Question: I've been experimenting with trigonometry for the past few days, and came up with one of those neat stat pentagons you find in some games. (<URL>
. I have mouse functionality working well, but
I've created a picture to visualize my problem; the red polygon is the "current" polygon, the pink lines represent the new polygon, the pink circle emphasizes the new point for the vertex, the blue line is the vector tangent, and

I've written a program which deals with vectors before, but I'm not sure how to apply it to this situation.
Here's some code (in the loop function):
'''
for(var i = 0; i < innerPolygonKnobs.length; i ++){
var knob = innerPolygonKnobs[i];
distX = knob.x-mouse.x;
distY = knob.y-mouse.y;
distTotal = Math.sqrt(distX*distX + distY*distY);
if(distTotal < 8){
if(!knob.over)change = true;
knob.over = true;
if(mouse.down){
// What goes here?
}
} else {
if(knob.over)change = true;
knob.over = false;
}
}
if(change)redraw();
'''
Thanks so much in advance! :D
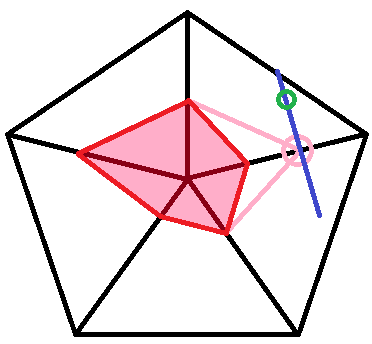
Answer: This function will give you the closest point to the mouse on any given line:
'''
// given a line defined like this
var line={x0:50,y0:50,x1:150,y1:150};
// calculate the closest point on the line to [x,y]
function getClosestPointOnLine(line,x,y) {
//
lerp=function(a,b,x){ return(a+x*(b-a)); };
var dx=line.x1-line.x0;
var dy=line.y1-line.y0;
var t=((x-line.x0)*dx+(y-line.y0)*dy)/(dx*dx+dy*dy);
t=Math.min(1,Math.max(0,t));
var lineX=lerp(line.x0, line.x1, t);
var lineY=lerp(line.y0, line.y1, t);
return({x:lineX,y:lineY});
};
'''
Then just redraw your inner polygon to connect to the point found above.
Interesting app...good luck with it!